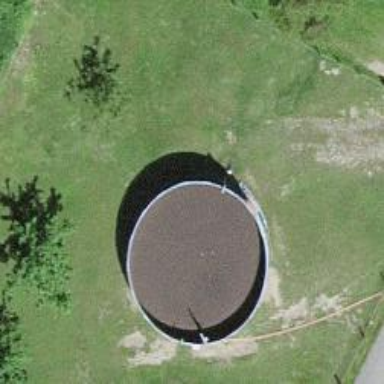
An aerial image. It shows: Silo.